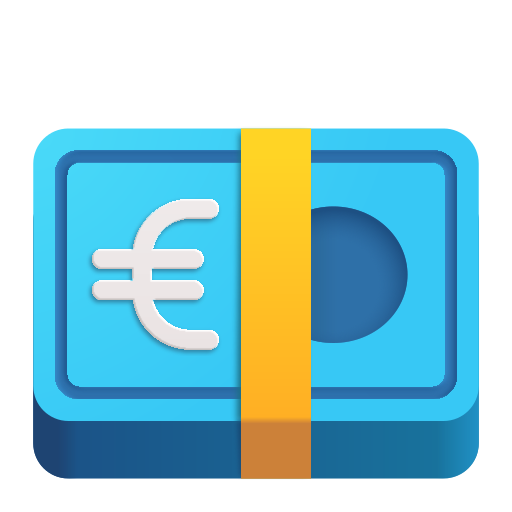
euro banknote color